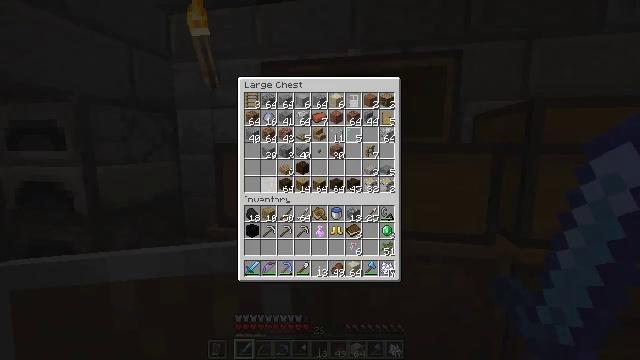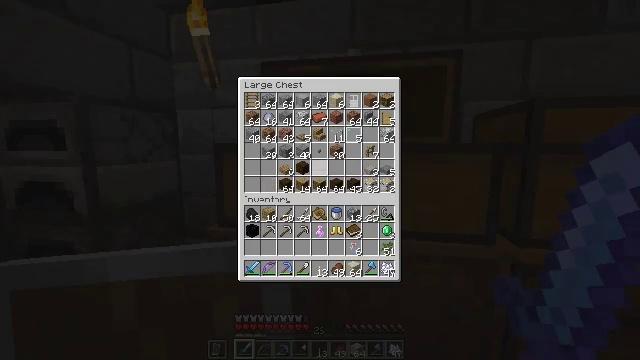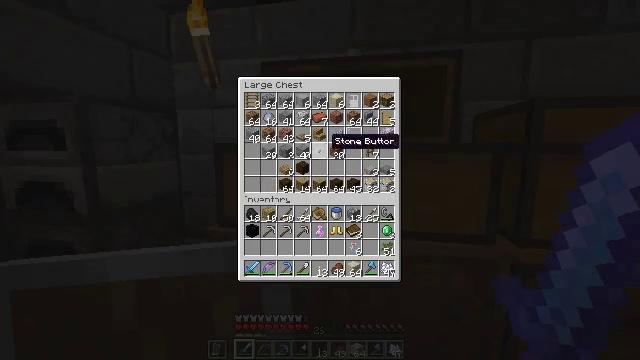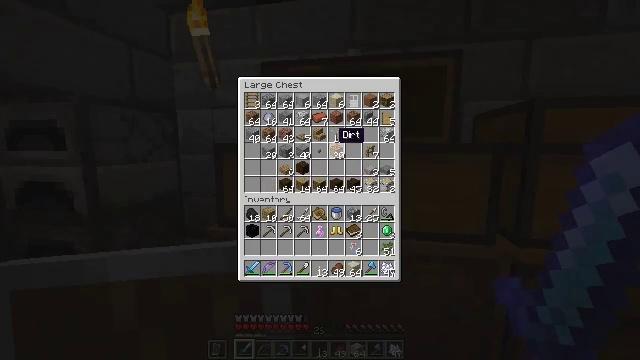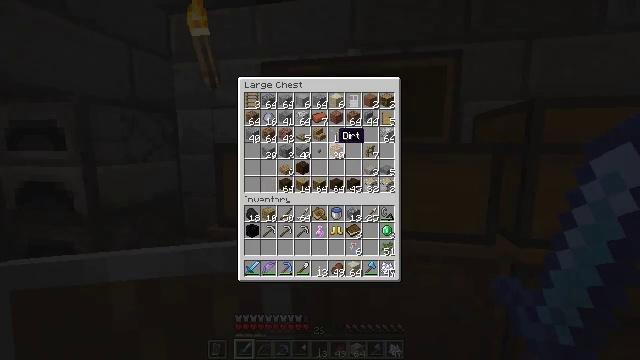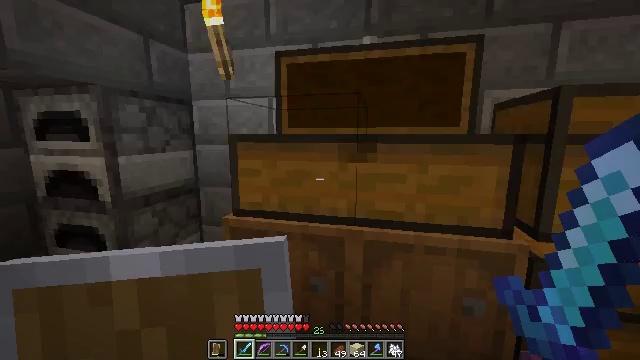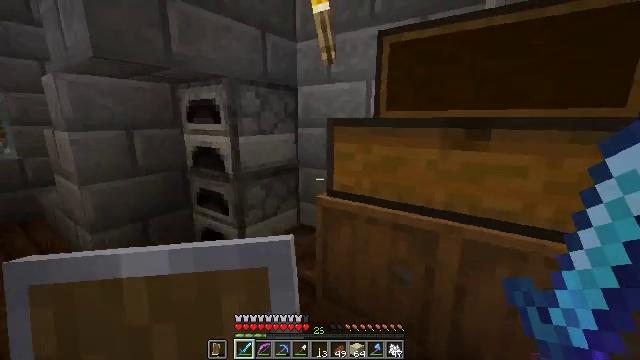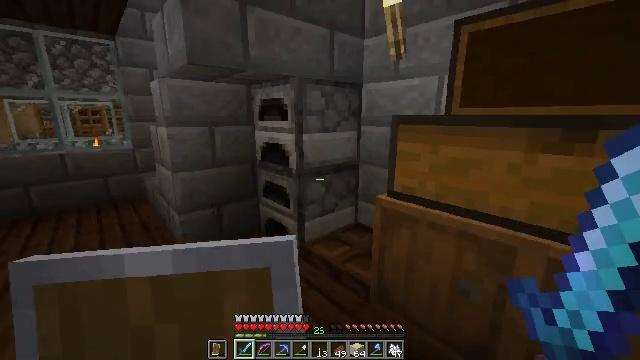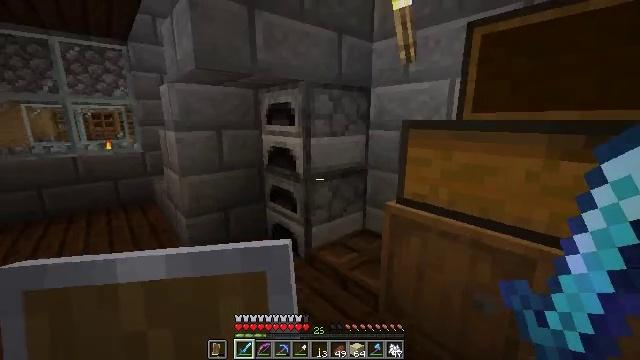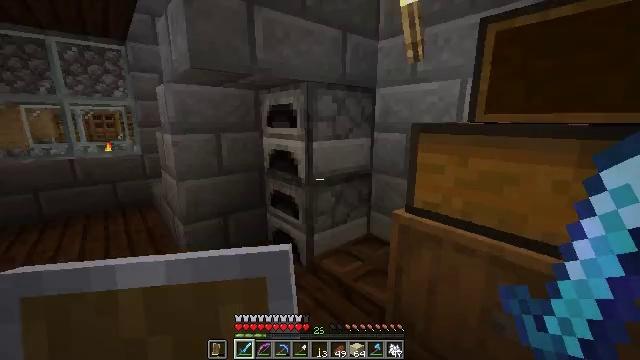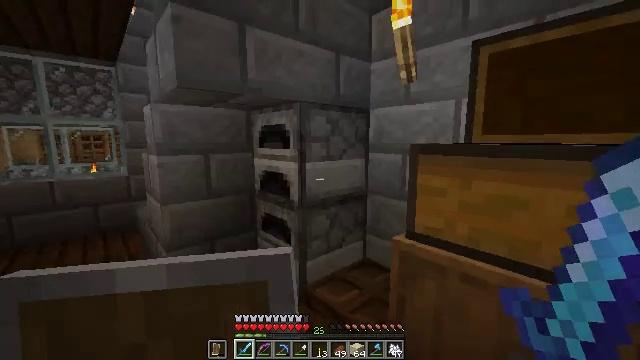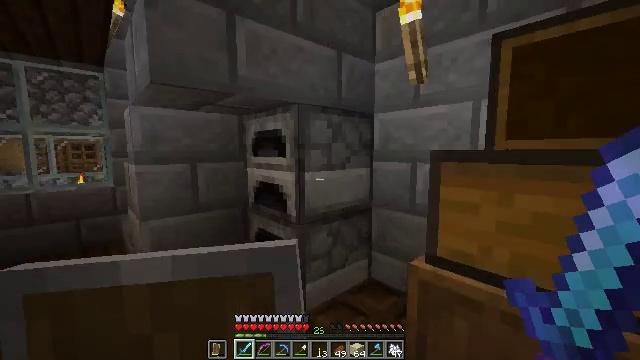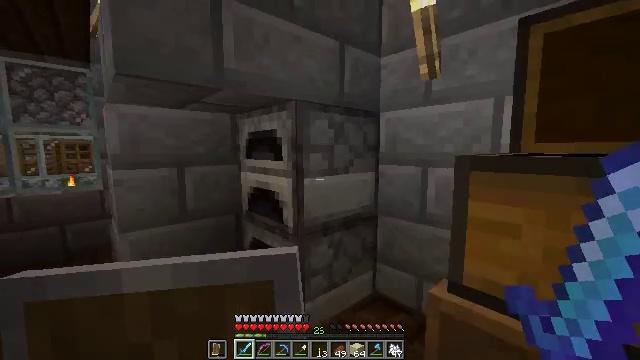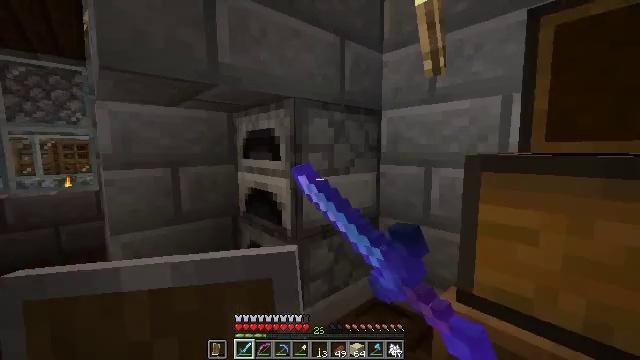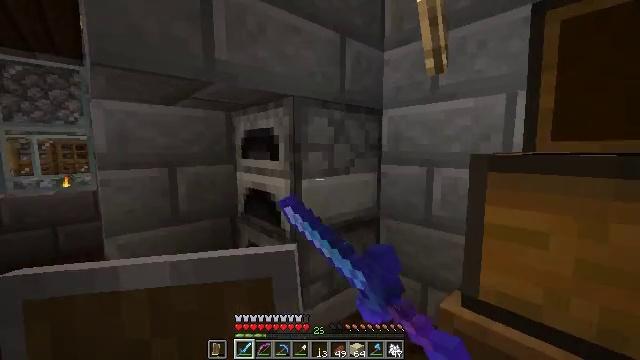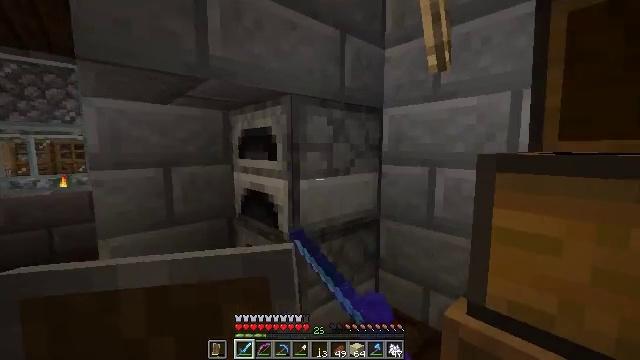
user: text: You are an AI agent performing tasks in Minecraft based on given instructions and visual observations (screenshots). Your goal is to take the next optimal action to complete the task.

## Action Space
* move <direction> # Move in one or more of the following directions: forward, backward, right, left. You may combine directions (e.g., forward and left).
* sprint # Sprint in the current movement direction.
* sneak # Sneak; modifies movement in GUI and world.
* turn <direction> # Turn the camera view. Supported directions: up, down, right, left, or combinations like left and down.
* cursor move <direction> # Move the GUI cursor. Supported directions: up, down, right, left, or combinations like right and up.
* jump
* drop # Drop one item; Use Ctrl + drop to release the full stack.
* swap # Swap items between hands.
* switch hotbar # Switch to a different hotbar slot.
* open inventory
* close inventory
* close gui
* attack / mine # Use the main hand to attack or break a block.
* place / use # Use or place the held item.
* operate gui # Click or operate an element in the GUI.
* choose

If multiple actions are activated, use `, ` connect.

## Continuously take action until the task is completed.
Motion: motion action
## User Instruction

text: craft item air
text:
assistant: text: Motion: sneak, cursor move right and up
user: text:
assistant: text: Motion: sneak, cursor move right and up
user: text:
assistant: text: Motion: sneak, cursor move right and up
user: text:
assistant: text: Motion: sneak
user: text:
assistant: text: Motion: cursor move left and down
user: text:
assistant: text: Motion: turn left and down, close gui
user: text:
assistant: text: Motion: turn left
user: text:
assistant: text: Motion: move forward, turn left
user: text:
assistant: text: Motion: move forward
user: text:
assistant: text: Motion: move forward, turn right and up
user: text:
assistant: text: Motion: move forward, turn up
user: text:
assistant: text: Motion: move forward, use / place
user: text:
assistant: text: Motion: no_op
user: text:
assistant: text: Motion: no_op
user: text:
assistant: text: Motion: no_op
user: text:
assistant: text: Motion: no_op
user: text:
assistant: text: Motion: open gui
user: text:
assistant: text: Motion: cursor move down
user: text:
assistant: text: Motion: cursor move right and down
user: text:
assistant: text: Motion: no_op
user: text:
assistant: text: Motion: cursor move right and down
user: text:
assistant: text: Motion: sneak, cursor move right and down
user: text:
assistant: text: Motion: sneak, cursor move right and down
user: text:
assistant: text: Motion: sneak
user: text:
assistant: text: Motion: sneak
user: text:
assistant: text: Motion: sneak, cursor move left
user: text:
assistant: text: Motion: sneak, cursor move up
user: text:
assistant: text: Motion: sneak, cursor move left and up
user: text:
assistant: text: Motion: sneak, cursor move up
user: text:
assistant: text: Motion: sneak